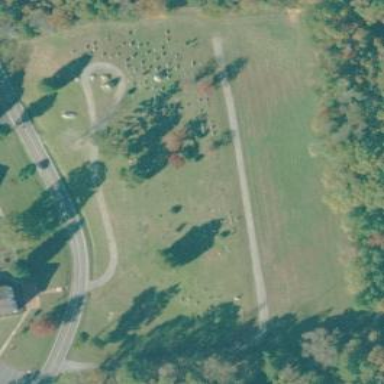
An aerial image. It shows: Cemetery.